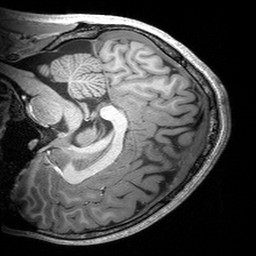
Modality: T1w
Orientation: sagittal
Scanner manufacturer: siemens
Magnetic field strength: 3 T
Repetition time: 2.53 s
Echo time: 0.00299 s